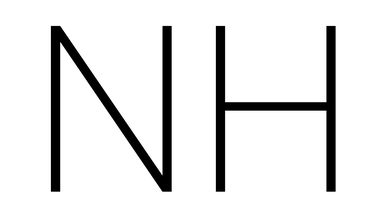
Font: Roboto_ExtraLight